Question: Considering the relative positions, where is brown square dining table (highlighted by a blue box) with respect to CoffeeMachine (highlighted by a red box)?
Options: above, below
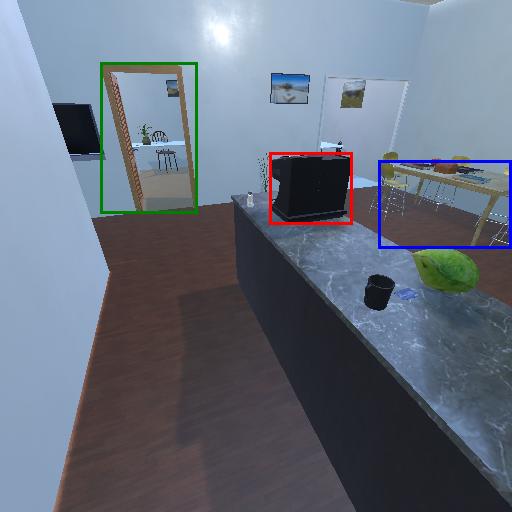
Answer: above